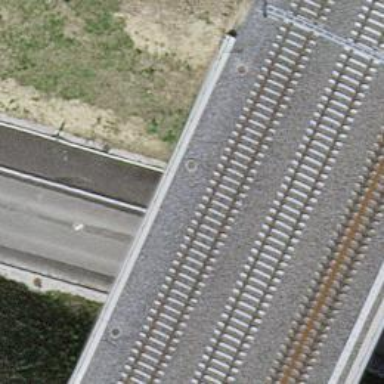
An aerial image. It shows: Railway bridge with electrified tracks and single rail.